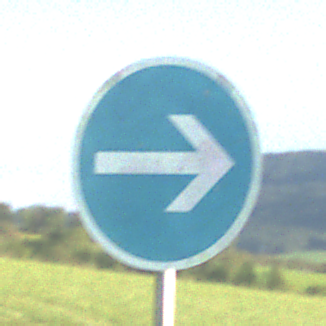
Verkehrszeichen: VorgeschriebeneFahrtrichtungHierRechts
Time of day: MorningAfternoon
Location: Outdoor (Nature)
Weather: PartlyCloudy
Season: NotSpecified
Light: Natural